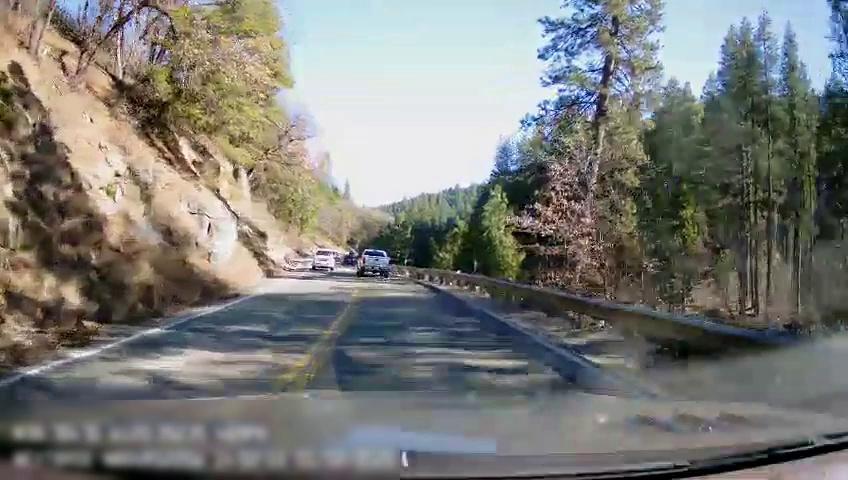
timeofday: Day
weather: Sunny
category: Drivable Space
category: Drivable Space
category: Vehicles | Truck
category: Vehicles | Car
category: Vehicles | SUV
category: Lanes | Opposite Lane
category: Lanes | Current Lane
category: Lanes | Opposite Lane
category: Lanes | Current Lane